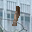
Label: 1